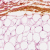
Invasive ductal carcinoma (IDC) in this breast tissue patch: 0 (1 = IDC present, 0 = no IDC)